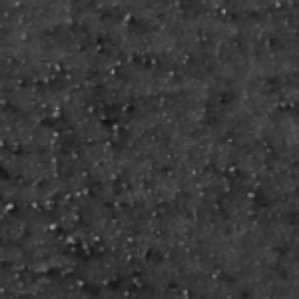
Label: frost